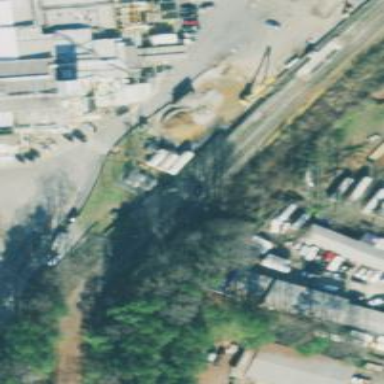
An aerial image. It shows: Rail spur service.